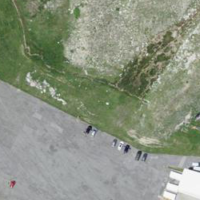
EUNIS habitat code: 26
Species observed at this site:
Oenanthe oenanthe
Gypaetus barbatus
Parnassius phoebus
Linaria cannabina
Anthus spinoletta
Montifringilla nivalis
Prunella collaris
Spinus spinus
Lysandra coridon
Aquila chrysaetos
Turdus pilaris
Phoenicurus ochruros
Pyrrhocorax graculus
Falco tinnunculus
Corvus corax
Motacilla alba